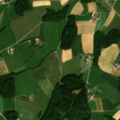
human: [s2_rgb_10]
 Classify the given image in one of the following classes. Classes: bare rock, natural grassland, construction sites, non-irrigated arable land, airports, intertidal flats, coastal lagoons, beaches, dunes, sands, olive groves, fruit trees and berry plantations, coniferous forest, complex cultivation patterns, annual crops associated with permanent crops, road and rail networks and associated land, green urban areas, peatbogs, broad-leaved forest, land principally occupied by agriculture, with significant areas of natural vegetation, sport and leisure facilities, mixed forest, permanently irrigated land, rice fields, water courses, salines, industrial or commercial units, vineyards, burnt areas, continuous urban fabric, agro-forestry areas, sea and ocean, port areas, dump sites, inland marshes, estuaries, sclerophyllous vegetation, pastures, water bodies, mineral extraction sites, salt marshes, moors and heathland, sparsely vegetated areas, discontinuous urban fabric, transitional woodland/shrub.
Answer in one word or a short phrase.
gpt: non-irrigated arable land, pastures, complex cultivation patterns, land principally occupied by agriculture, with significant areas of natural vegetation, mixed forest